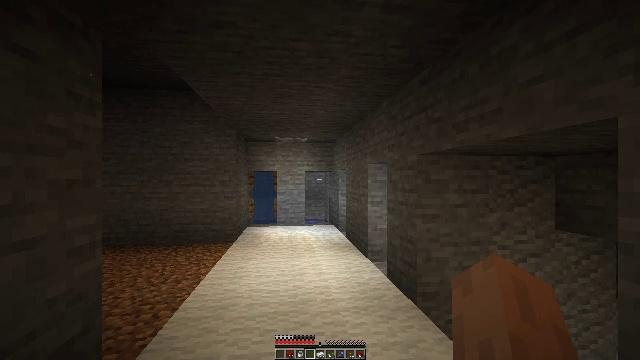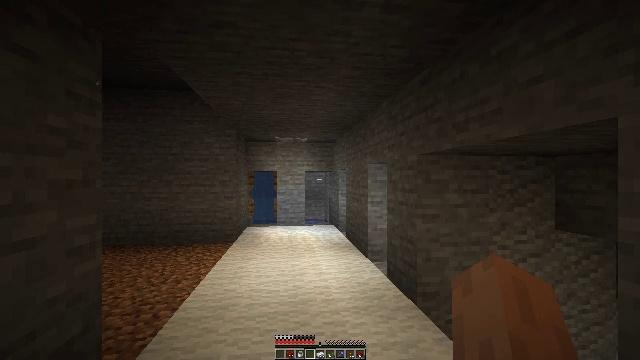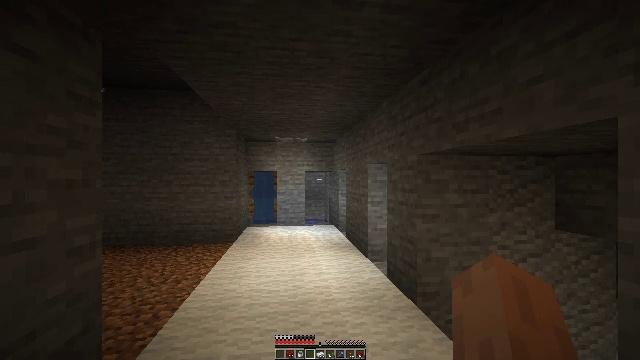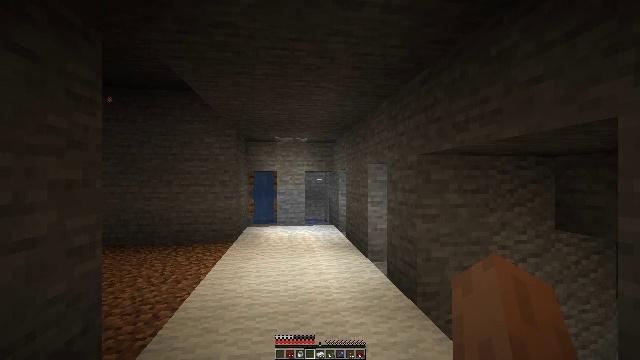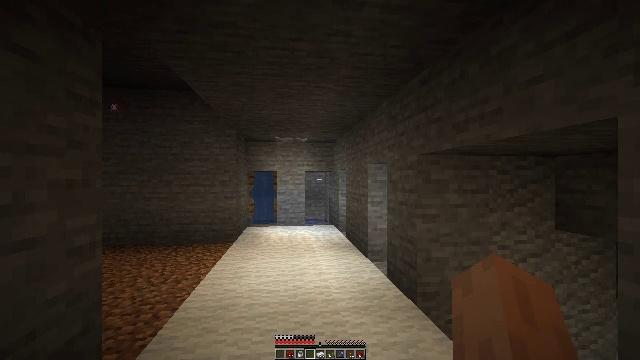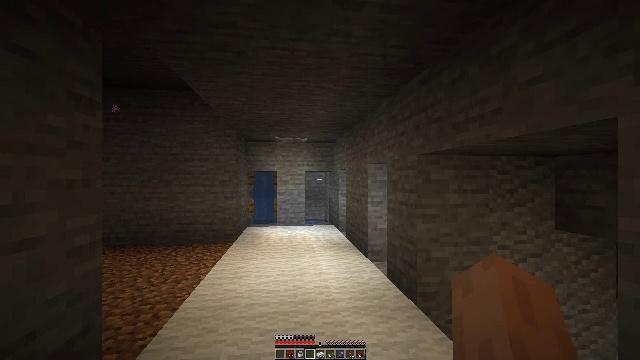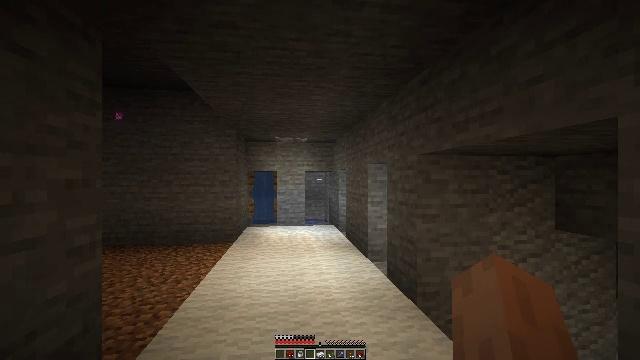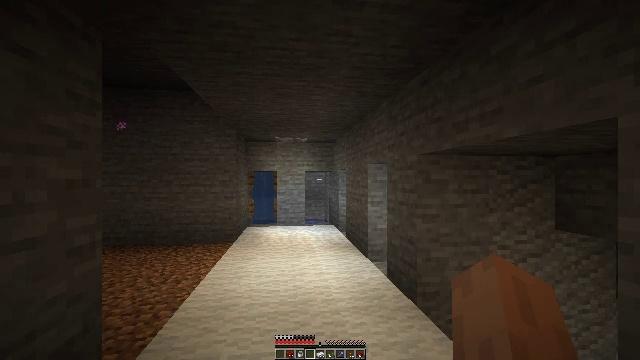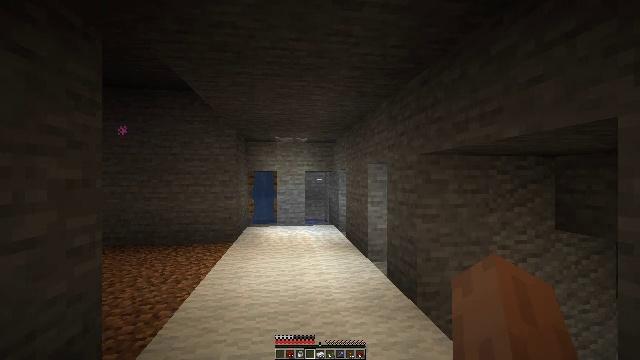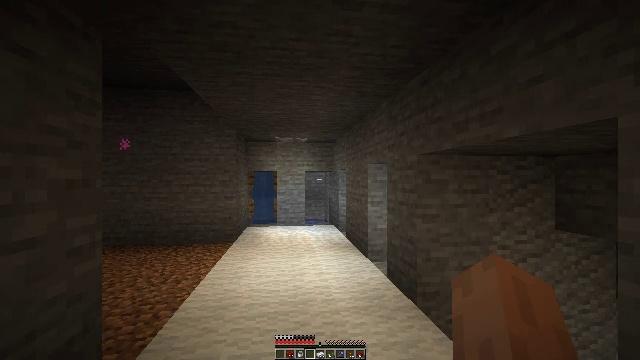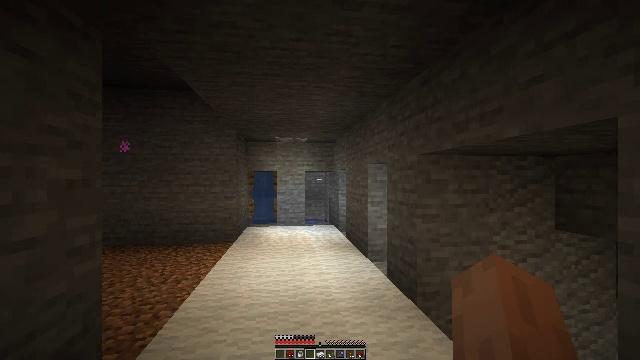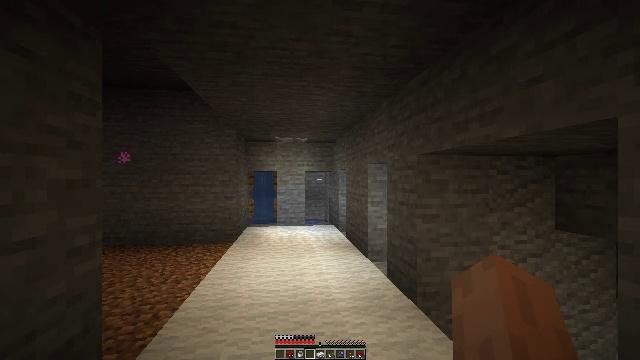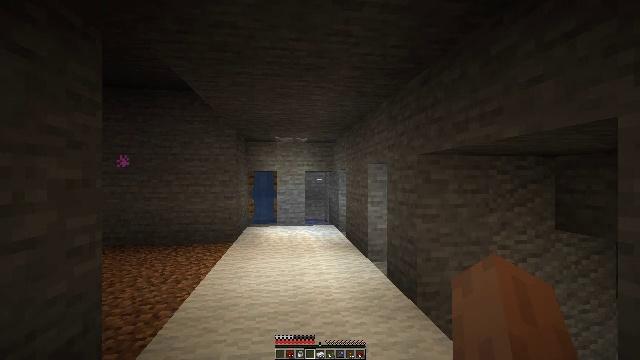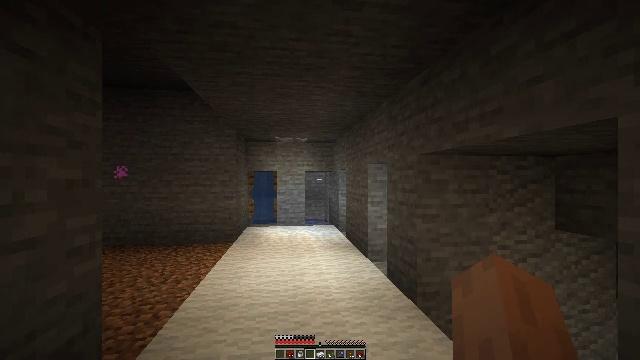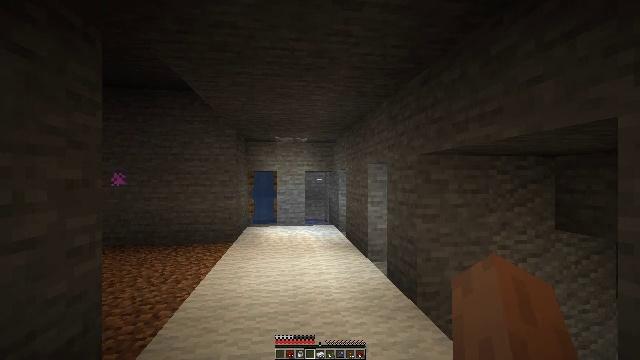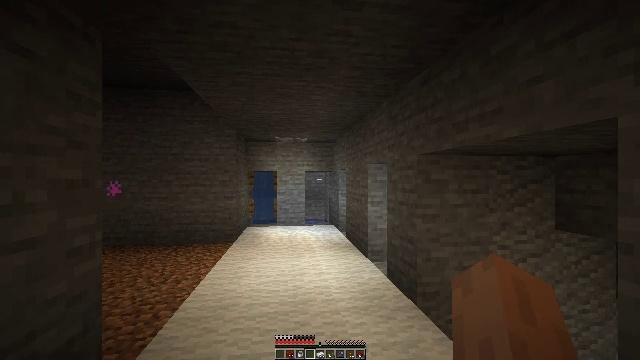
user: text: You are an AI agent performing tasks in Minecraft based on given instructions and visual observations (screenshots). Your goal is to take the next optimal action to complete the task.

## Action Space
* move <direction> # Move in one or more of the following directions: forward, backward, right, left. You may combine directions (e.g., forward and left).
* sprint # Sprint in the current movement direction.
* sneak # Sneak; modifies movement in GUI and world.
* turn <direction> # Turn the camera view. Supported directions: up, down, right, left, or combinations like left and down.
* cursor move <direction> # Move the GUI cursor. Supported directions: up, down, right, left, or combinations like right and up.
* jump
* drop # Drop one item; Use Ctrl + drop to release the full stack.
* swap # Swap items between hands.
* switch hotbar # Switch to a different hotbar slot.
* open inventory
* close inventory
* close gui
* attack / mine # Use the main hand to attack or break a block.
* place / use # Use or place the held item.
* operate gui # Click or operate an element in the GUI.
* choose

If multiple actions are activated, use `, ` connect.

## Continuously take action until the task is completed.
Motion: motion action
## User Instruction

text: Drop an iron ingot.
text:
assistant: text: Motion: no_op
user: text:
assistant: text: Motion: no_op
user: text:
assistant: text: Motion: no_op
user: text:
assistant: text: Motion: no_op
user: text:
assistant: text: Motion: no_op
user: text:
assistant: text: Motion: no_op
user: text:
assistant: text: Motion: no_op
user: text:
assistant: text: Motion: no_op
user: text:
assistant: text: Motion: no_op
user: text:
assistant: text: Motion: no_op
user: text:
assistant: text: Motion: no_op
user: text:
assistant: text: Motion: no_op
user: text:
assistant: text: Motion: no_op
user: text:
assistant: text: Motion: no_op
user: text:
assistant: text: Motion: no_op
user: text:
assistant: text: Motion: no_op
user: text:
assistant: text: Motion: no_op
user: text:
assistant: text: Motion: no_op
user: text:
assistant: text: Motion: no_op
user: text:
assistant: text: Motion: no_op
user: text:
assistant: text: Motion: no_op
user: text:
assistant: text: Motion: no_op
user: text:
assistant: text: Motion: no_op
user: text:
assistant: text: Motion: no_op
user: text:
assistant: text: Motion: no_op
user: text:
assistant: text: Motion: no_op
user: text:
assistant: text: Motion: no_op
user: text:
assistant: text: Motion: no_op
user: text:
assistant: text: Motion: no_op
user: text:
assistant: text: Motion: no_op